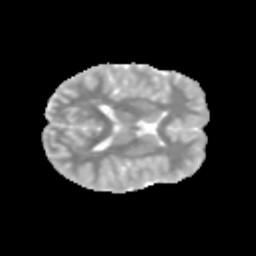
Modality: MD
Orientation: axial
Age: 11
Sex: male
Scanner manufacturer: siemens
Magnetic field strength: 3 T
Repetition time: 3.8 s
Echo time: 0.07 s